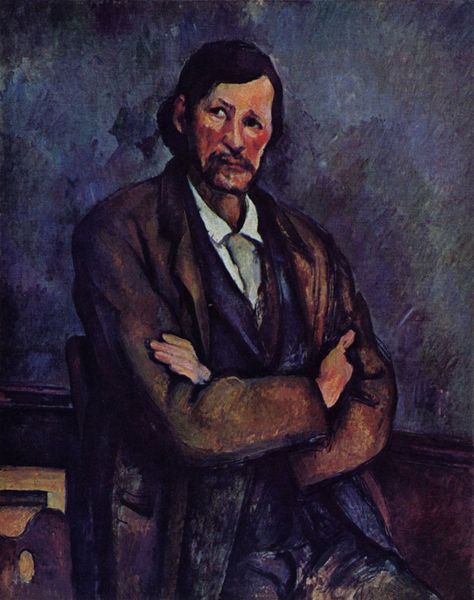
Titel: Der Uhrmacher
Künstler: Paul Cézanne
Standort: New York (New York)
Institution: Solomon R. Guggenheim Museum
Schlagwörter: blau, dunkel, gemälde, hand, kopf, mann, weiß, cezanne, grün, impressionismus, ocker, sitzen, braun, grau, haar, hell, hintergrund, holz, mund, nase, ohr, orange, paris, raum, schwarz, stirn, stuhl, blick, rot, beige, hochformat, malerei, rock, alt, anzug, bart, hemd, hose, jacke, jung, schnurrbart, wand, arm, arme, augen, bärtig, gesicht, kragen, stehen, bildnis, hals, herr, hände, innenraum, portrait, porträt, pastos, haare, lange haare, mantel, sitzend, stehend, frontal, schräg, bein, wangen, düster, lehne, backen, lila, violett, van gogh, ausdruck, bank, arbeiter, lehnen, dunkelblau, krawatte, seitenscheitel, finster, sitzt, maler, nachdenklich, wange, knie, jackett, sakko, schnauzbart, selbstporträt, weste, schwarze haare, portait, tasche, verschränkt, selbstportrait, schlips, wangenknochen, halbporträt, paul cezanne, backe, manteltasche, skeptisch, hemf, schief, hemnd, verschränken, verschrenkt, protrait, paul gauguin, asymmetrisch, harre, armen, gelangweilt, verschränkte arme, täfelung, mann der sitzt, schräß